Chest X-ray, PA view. Patient: 61 years old, sex M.
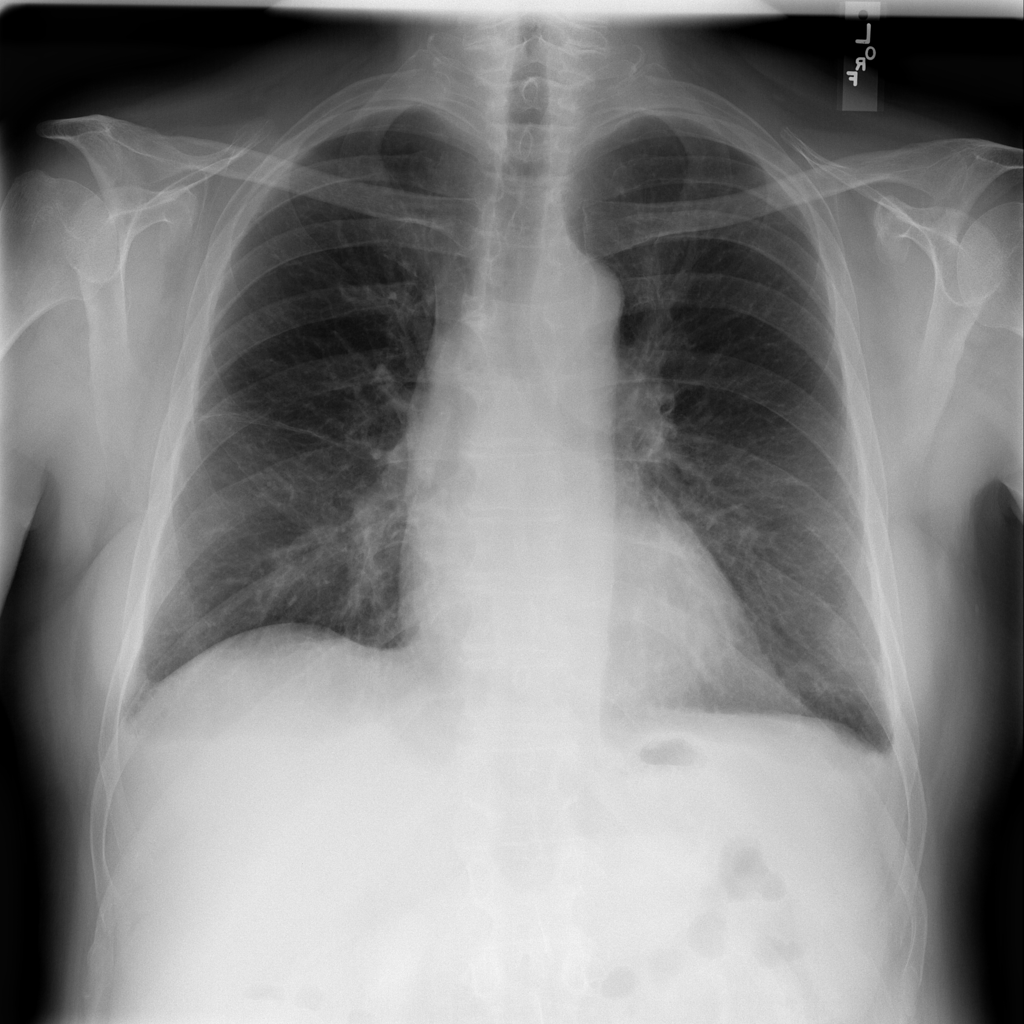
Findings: No Finding